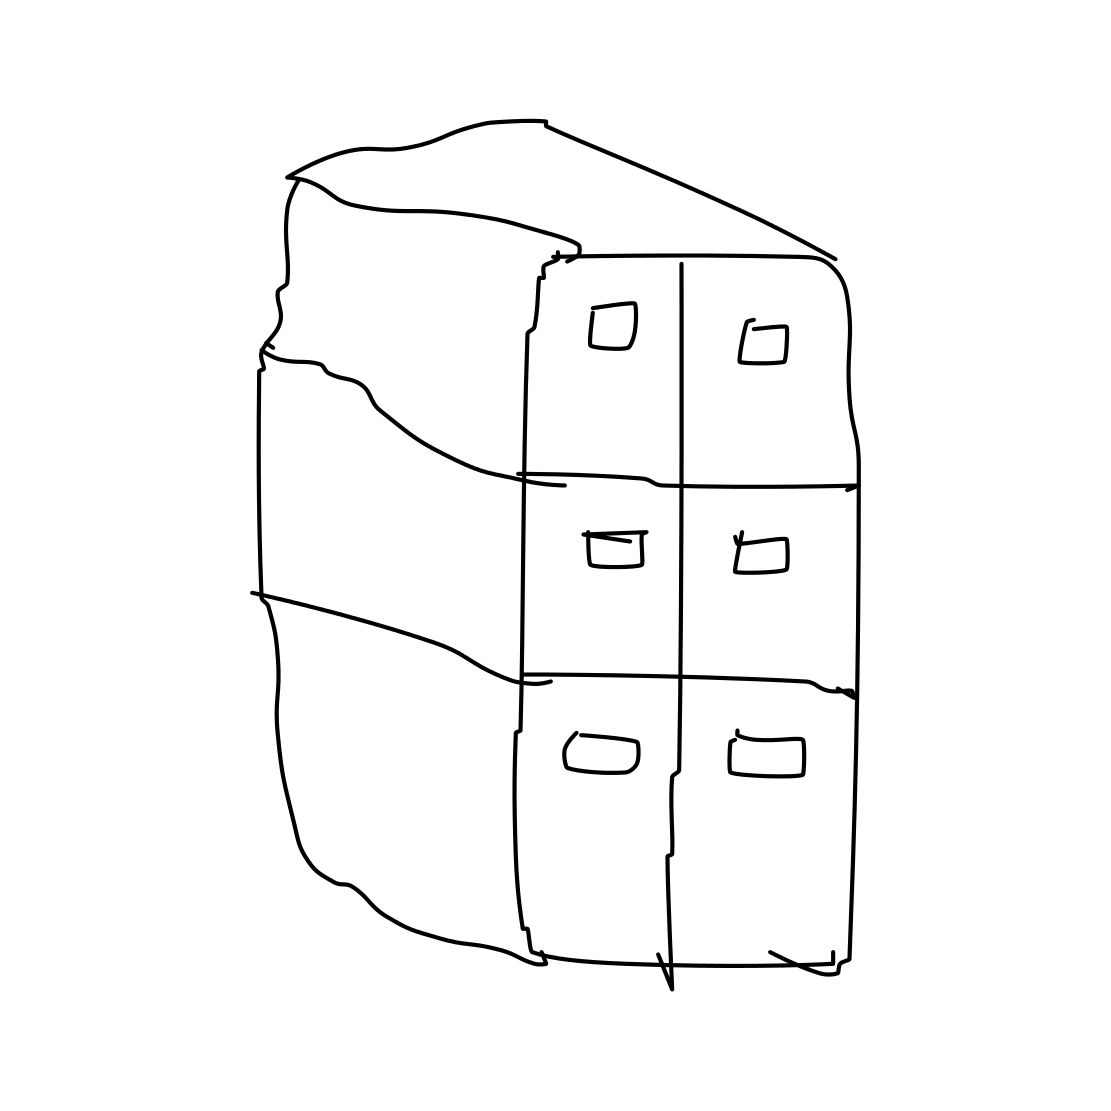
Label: cabinet